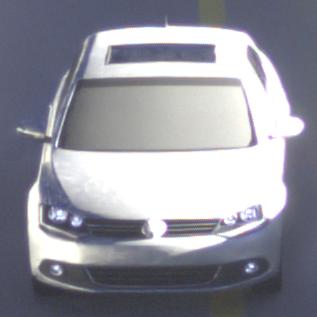
Make: VW
Model: Jetta 1.2 TSI
Detailed model: Jetta (IV)
Model produced from: 2011/01
Model produced until: 2014/08
Doors: 4
Color: white
Road condition: dry road
Daytime: sunrise or sunset
Contrast: high contrast